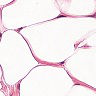
Metastatic tissue present: no